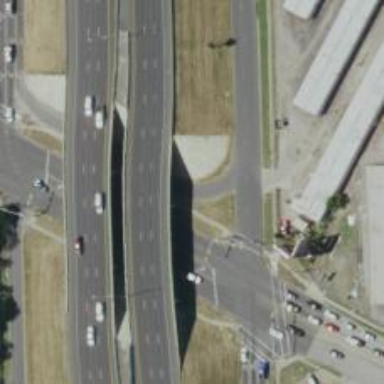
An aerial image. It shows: Secondary link road with asphalt surface.